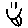
Label: smiley face